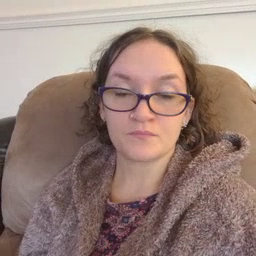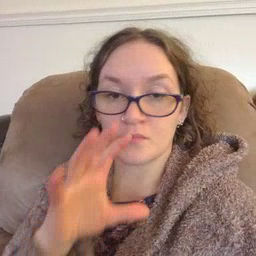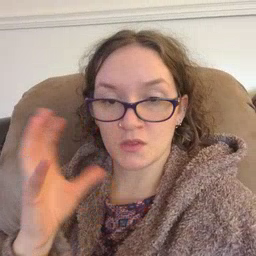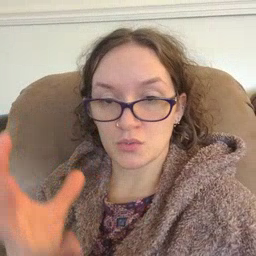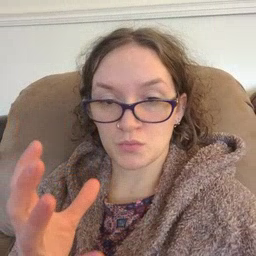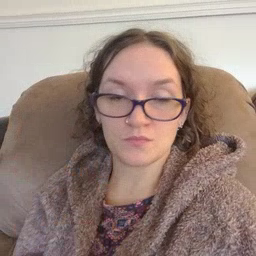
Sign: balloon